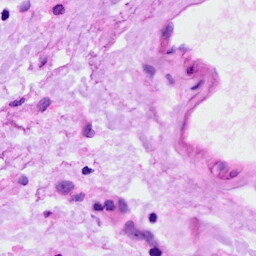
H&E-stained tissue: Ovarian